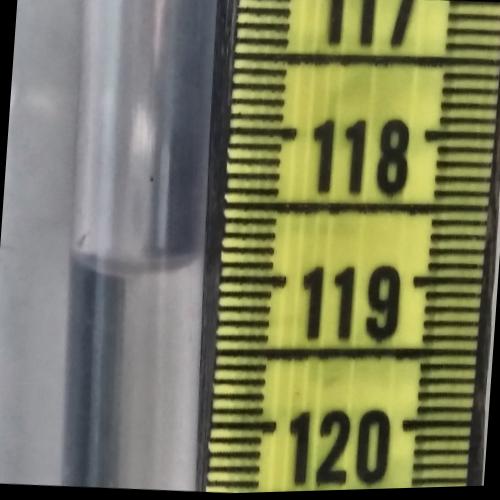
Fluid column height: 118.9 cm